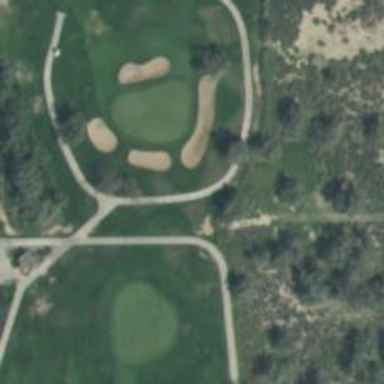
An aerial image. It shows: Golf cartpath that is also road path.